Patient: sex F, age 77
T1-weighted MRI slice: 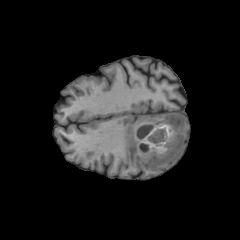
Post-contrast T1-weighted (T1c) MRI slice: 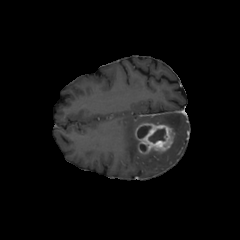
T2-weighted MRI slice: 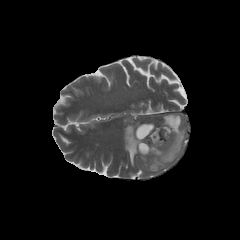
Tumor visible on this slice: yes
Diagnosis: Glioblastoma, IDH-wildtype
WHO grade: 4